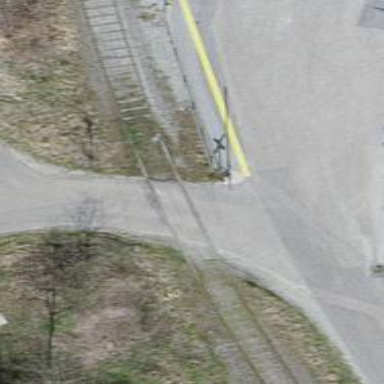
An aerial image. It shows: Crossing for the railway.